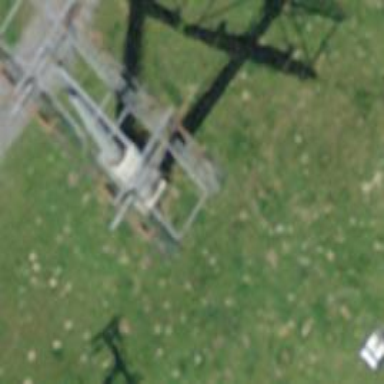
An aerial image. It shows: Pylon for aerialway.